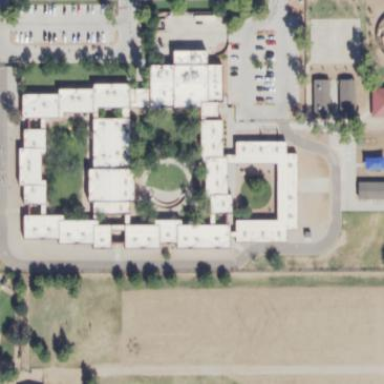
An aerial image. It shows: School.